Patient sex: M
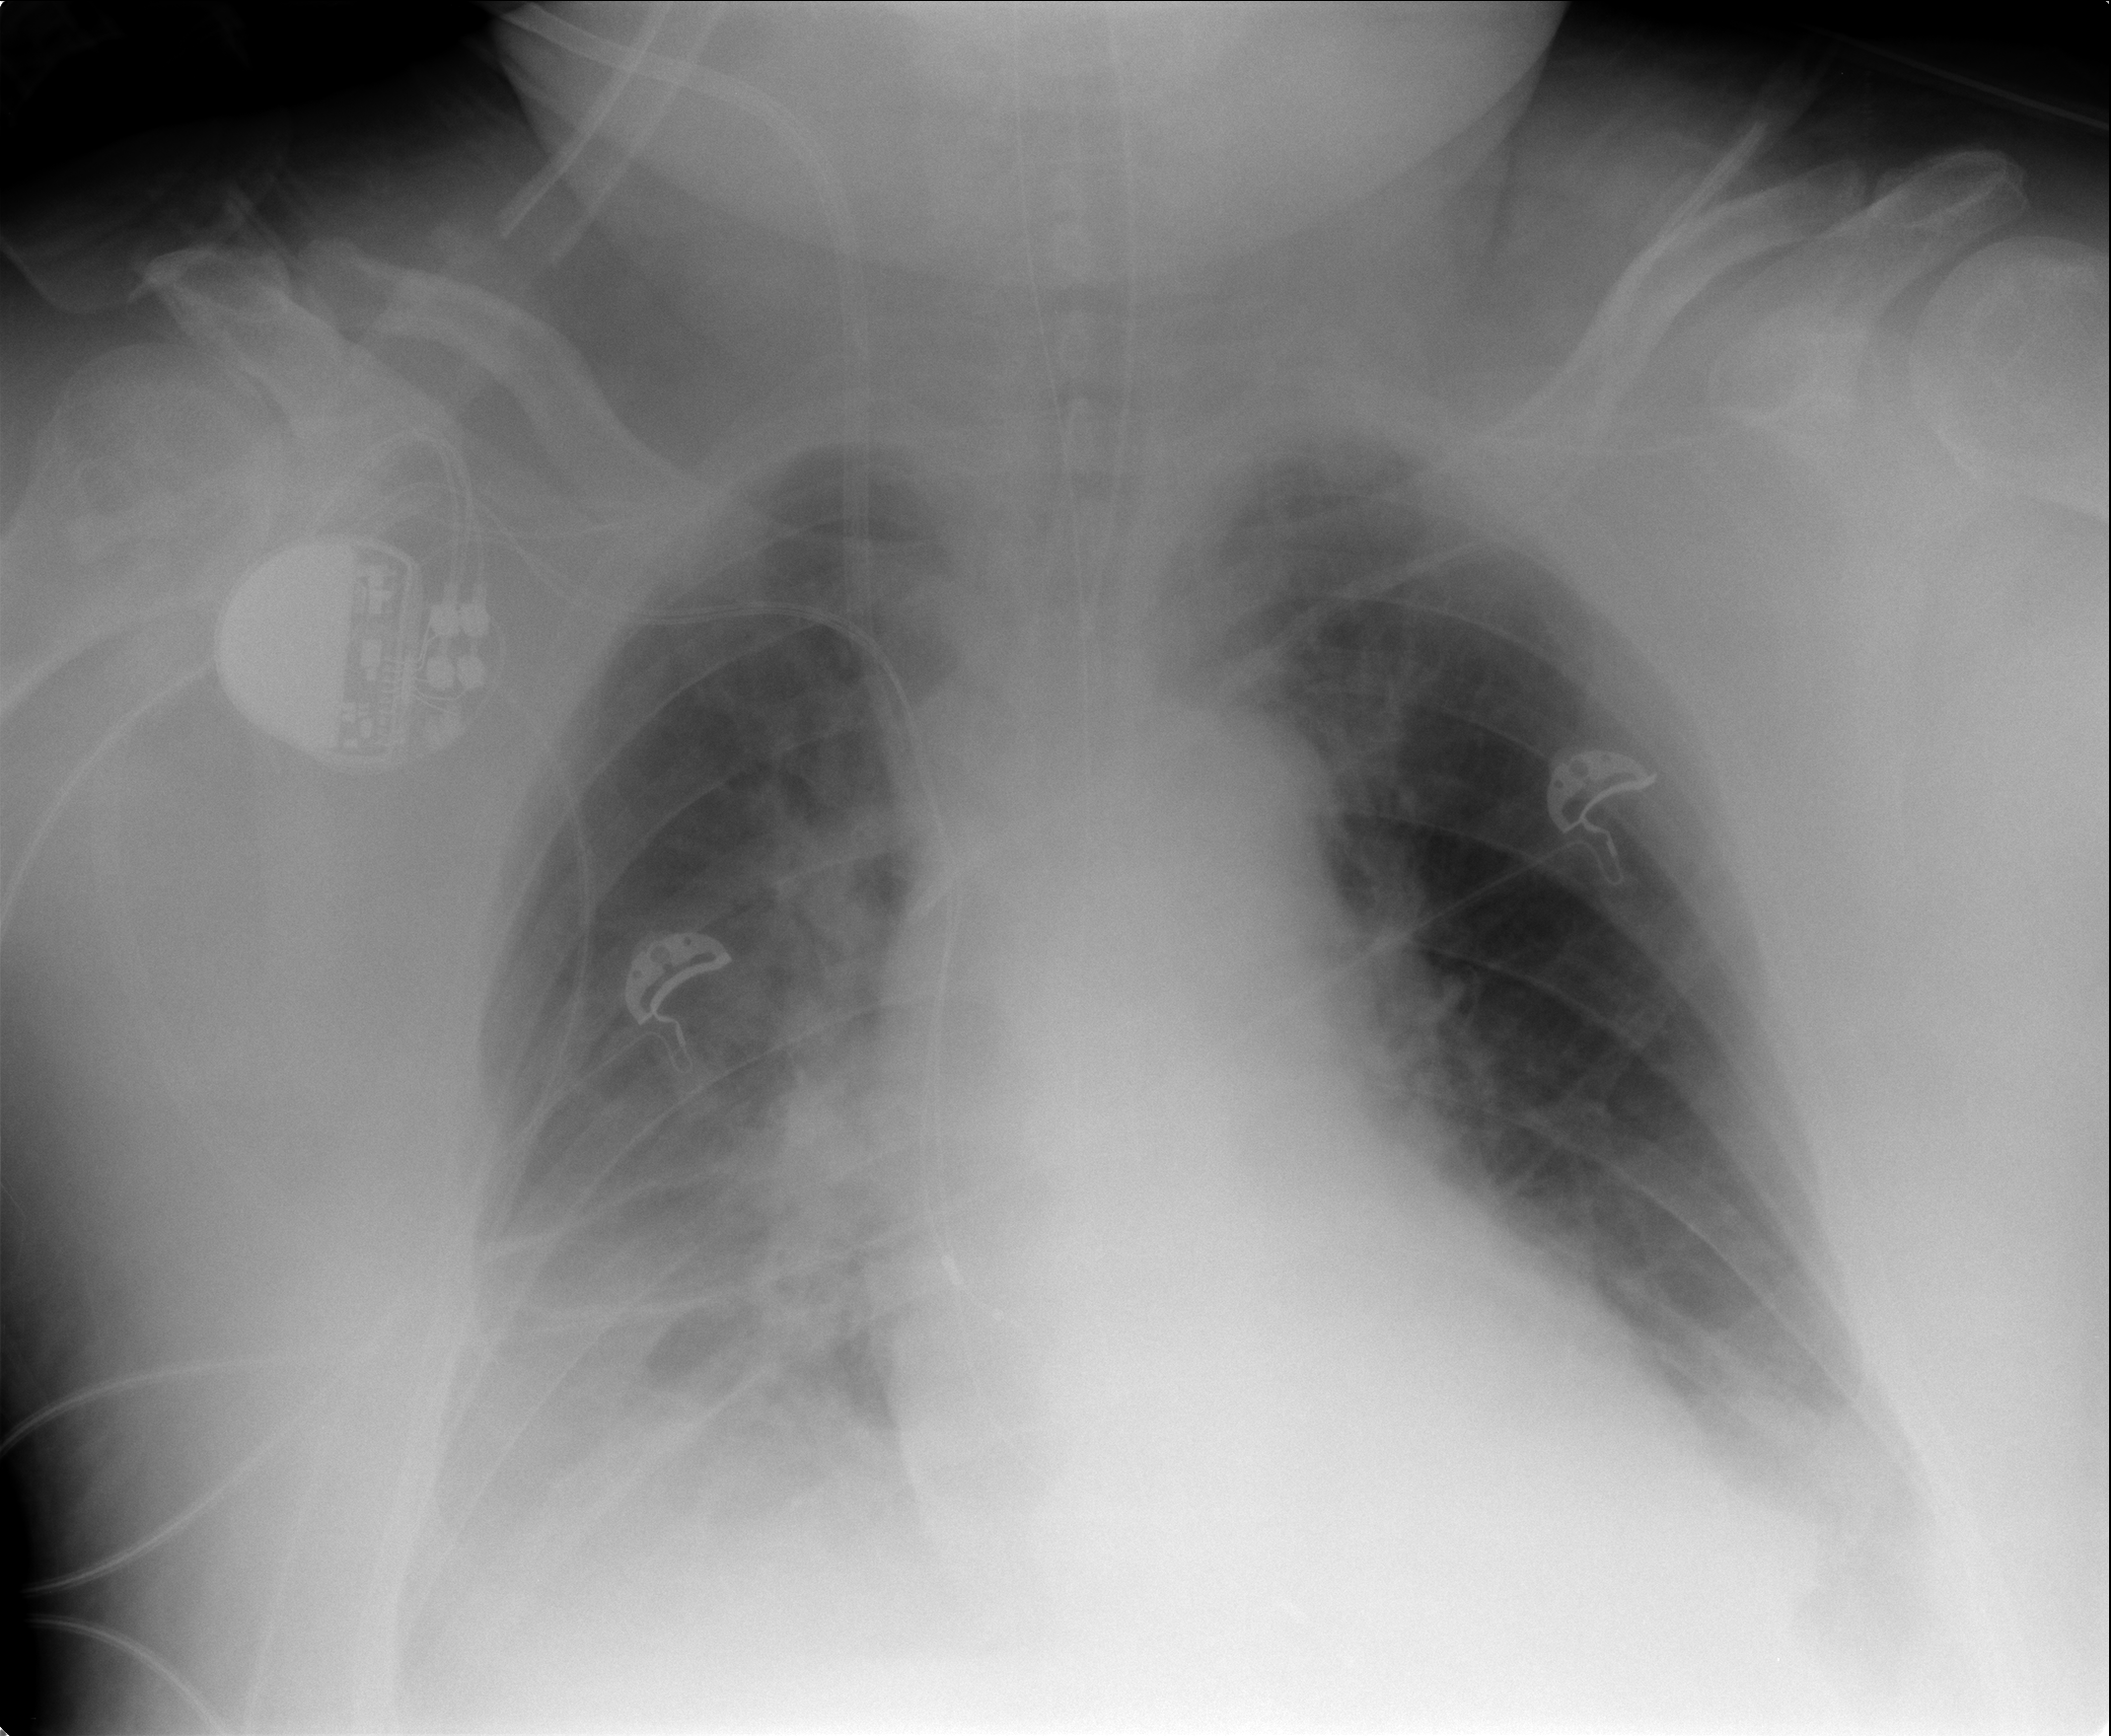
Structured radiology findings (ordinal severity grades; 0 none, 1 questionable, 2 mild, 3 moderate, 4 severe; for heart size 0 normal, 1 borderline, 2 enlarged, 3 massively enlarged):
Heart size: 1
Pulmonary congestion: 2
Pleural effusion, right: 2
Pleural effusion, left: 1
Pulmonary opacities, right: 2
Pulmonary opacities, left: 1
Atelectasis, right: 1
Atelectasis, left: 0